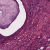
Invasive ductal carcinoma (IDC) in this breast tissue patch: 1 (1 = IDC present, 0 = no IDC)